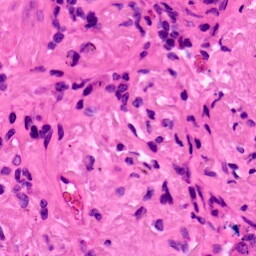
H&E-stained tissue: Lung